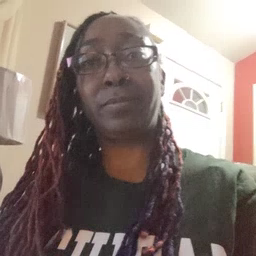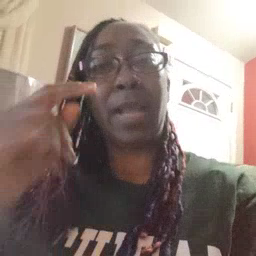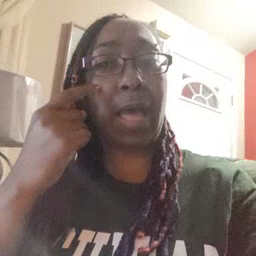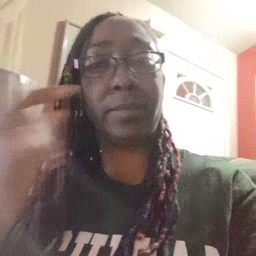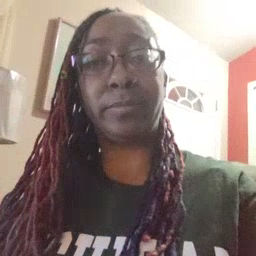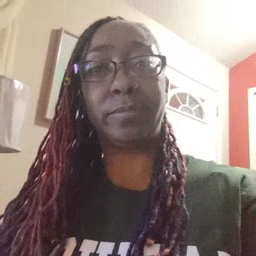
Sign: eye